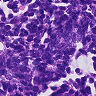
Metastatic tissue present: no